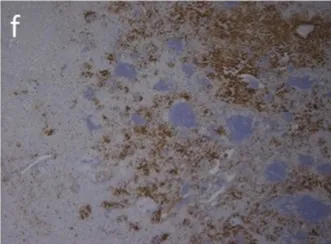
Pathological and immunohistochemistry findings. CRP-positive hepatocytes.
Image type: pathology (immunostaining)